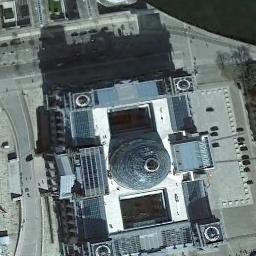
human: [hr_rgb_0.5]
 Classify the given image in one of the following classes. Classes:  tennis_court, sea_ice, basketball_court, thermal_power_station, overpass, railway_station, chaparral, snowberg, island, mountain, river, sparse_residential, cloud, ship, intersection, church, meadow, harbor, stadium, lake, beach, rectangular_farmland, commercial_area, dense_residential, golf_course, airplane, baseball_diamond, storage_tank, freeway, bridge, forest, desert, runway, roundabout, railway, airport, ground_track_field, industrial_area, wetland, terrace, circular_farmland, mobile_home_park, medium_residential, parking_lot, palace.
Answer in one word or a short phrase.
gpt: church